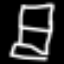
Label: chair